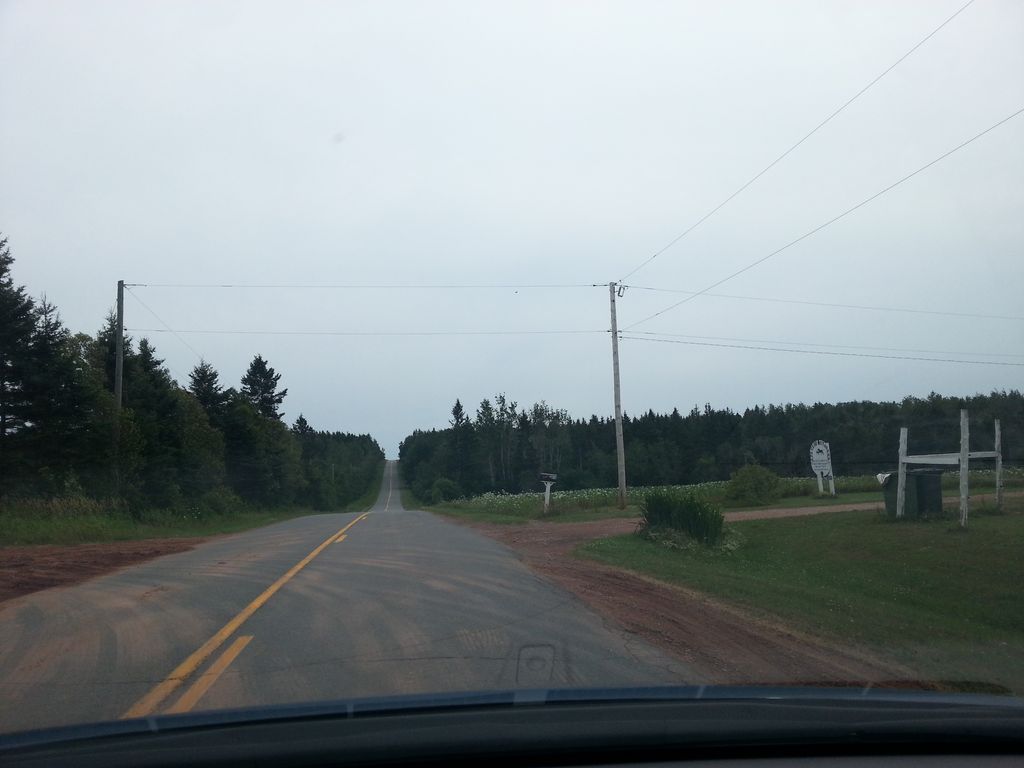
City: charlottetown